Question: I can't find the library / service / api name to add a street view bar as seen in this picture:

I just need to have a panorama of images that opens a street view for specific locations.
I've dug through the API docs and I can't find this api.
Thanks
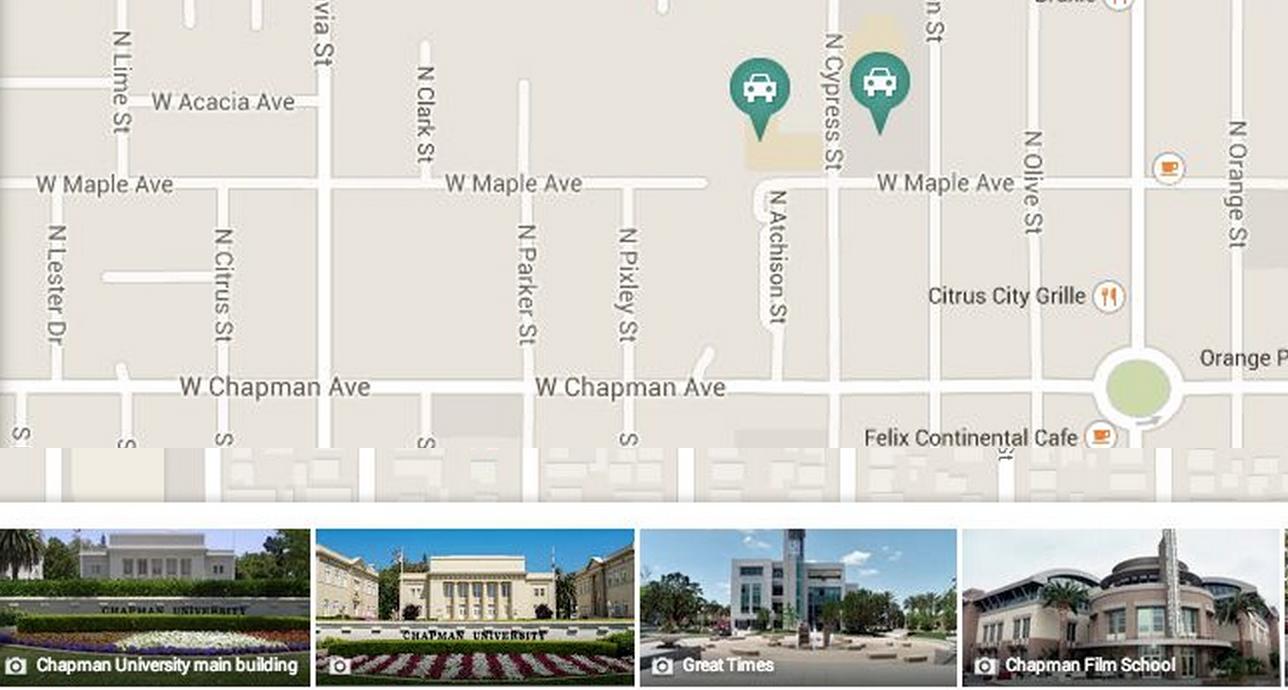
Answer: You want to use <URL>